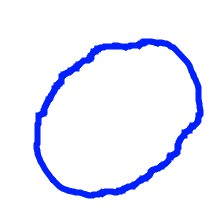
Shape: circle